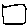
Label: square